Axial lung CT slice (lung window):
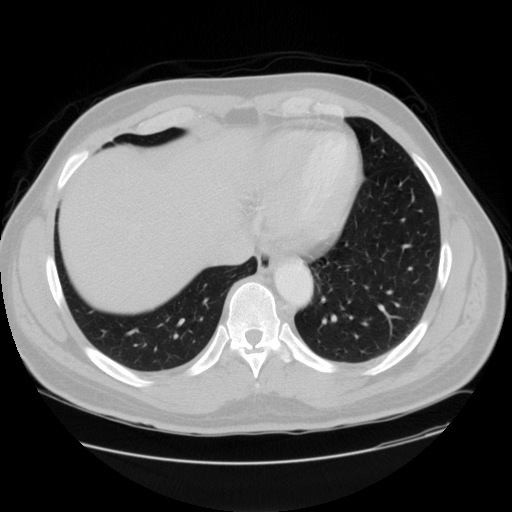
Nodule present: no